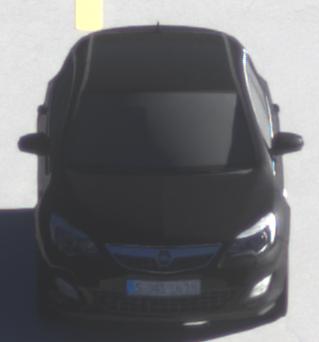
Make: Opel
Model: Astra 1.4 ecoFlex
Detailed model: Astra (J)
Model produced from: 2009/12
Model produced until: 2010/12
Doors: 5
Color: black
Road condition: dry road
Daytime: sunrise or sunset
Contrast: medium contrast